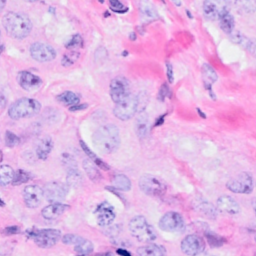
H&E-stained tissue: Breast